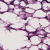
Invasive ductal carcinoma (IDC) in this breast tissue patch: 0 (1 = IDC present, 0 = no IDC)